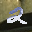
Label: 2